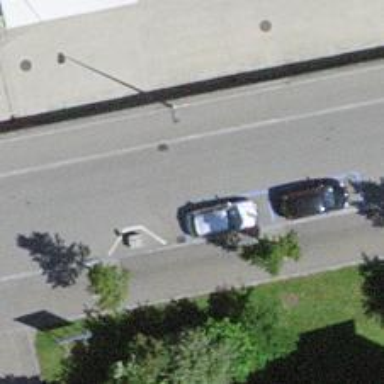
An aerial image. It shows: Uncontrolled zebra crossing on the road.